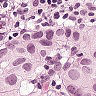
Metastatic tissue present: yes